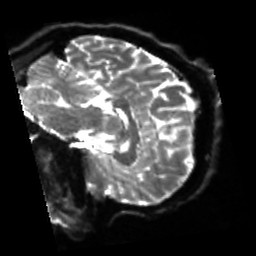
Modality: sbref
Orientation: sagittal
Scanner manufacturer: siemens
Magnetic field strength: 3 T
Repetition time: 4 s
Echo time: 0.0594 s